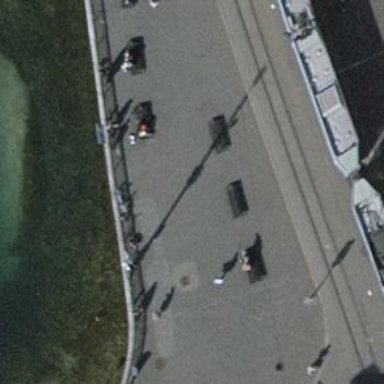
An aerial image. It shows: Black bench.